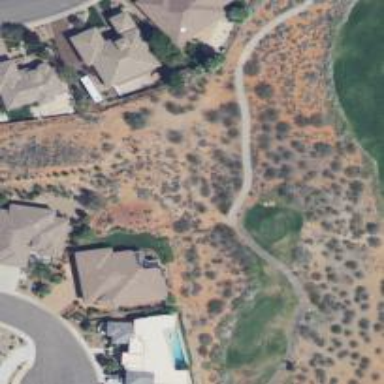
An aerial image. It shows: Service road used as golf cart path.